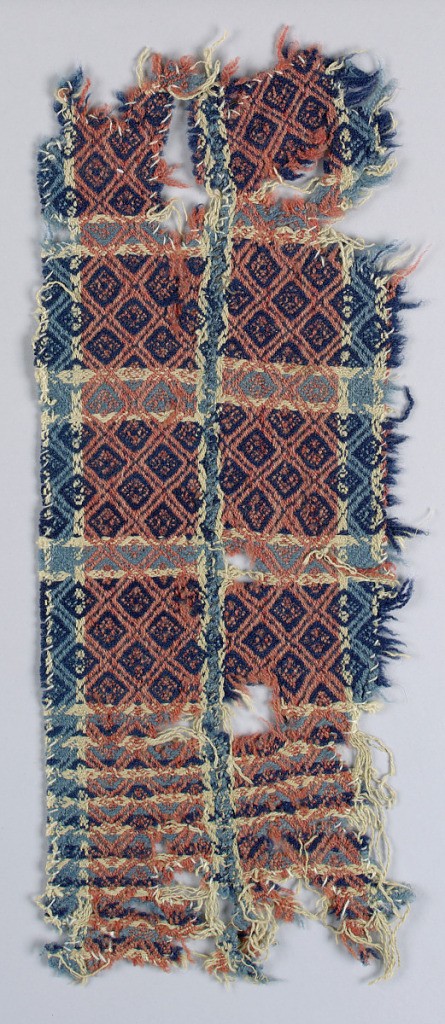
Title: Coverlet fragment
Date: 19th century
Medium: linen, wool Technique: twill weave
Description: Ground in goose-eye (diamond twill) in blue and rust red wool with wide windowpane plaid of lighter blue wool outlined in undyed linen. Remains of border showing rust red wool warp continuous chevron on ground striped in undyed linen and shades of blue wool.